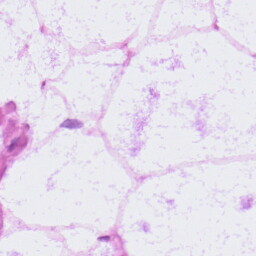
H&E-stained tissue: LymphNode